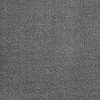
Atmospheric dust classification: dusty